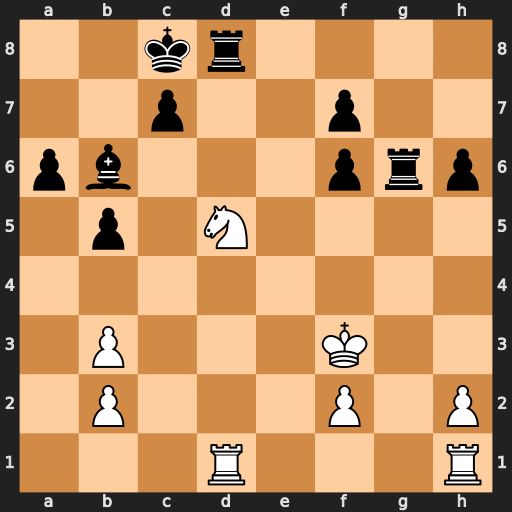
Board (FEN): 2kr4/2p2p2/pb3prp/1p1N4/8/1P3K2/1P3P1P/3R3R
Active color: w
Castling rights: -
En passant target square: -
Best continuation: Ne7+ Kb7 Rxd8